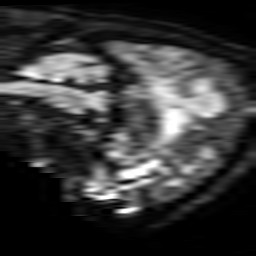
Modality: TRACE
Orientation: sagittal
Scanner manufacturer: philips
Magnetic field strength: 3 T
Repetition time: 3.712 s
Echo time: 0.059 s